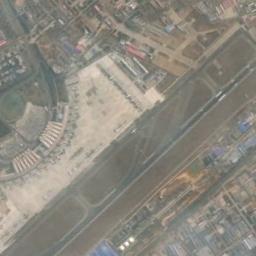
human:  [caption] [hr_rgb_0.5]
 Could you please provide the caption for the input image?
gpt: An airport is in the middle of grass surrounded by many buildings .

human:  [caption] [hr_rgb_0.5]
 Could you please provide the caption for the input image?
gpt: An airport with two parallel runways and a terminal in the vacant lot and some buildings arranged neatly beside .

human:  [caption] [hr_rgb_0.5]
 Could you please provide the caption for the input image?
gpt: A compounded airport with many runways and buildings is surrounded by a residential area .

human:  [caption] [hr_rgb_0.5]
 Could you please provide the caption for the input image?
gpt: The airport is divided into two triangular areas by several runways .

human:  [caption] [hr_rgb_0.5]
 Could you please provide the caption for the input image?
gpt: There are straight roads in the airport .